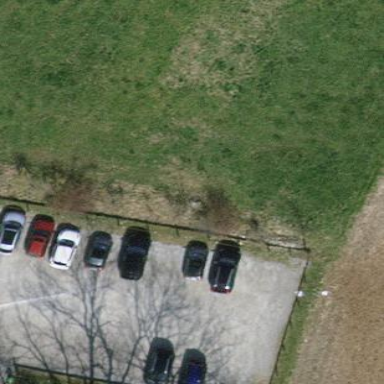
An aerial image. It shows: Street side parking area.